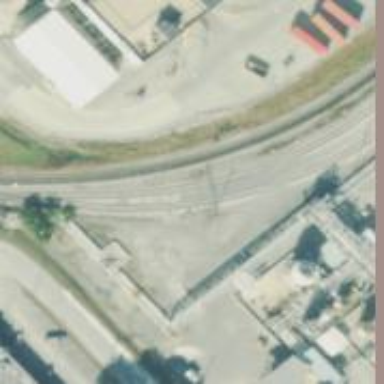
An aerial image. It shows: Railway spur service.